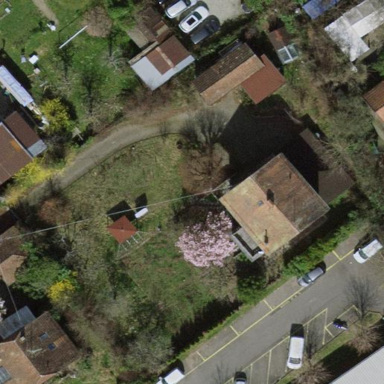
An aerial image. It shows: Garden surrounded by fence.